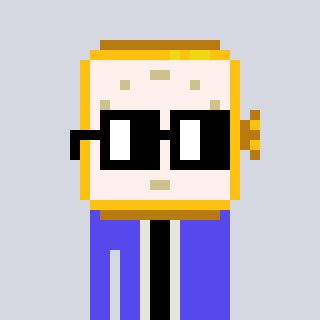
a pixel art character with square black glasses, a watch-shaped head and a computerblue-colored body on a cool background